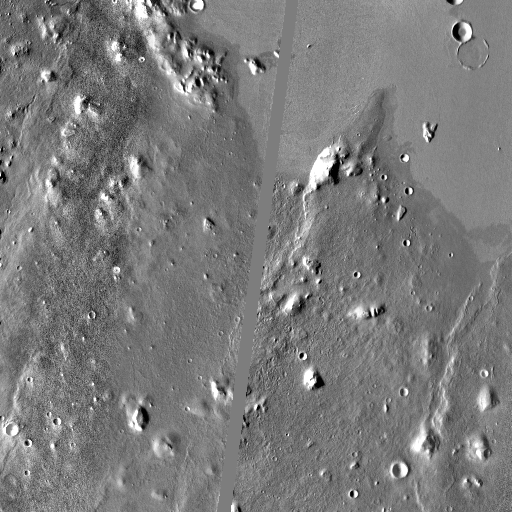
Crater classes present: Background, Other, Buried